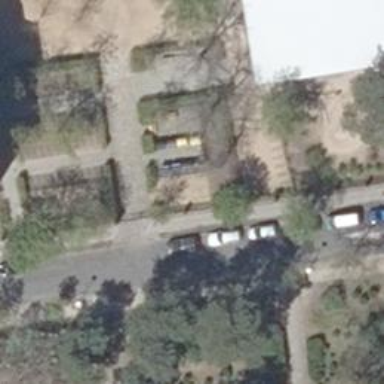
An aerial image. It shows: Driveway with flattened cobblestone surface.